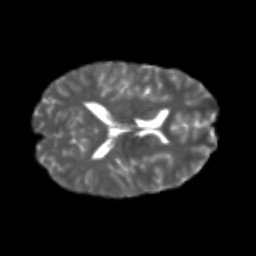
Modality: T2w
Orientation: axial
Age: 23
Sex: male
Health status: healthy
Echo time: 0.074 s